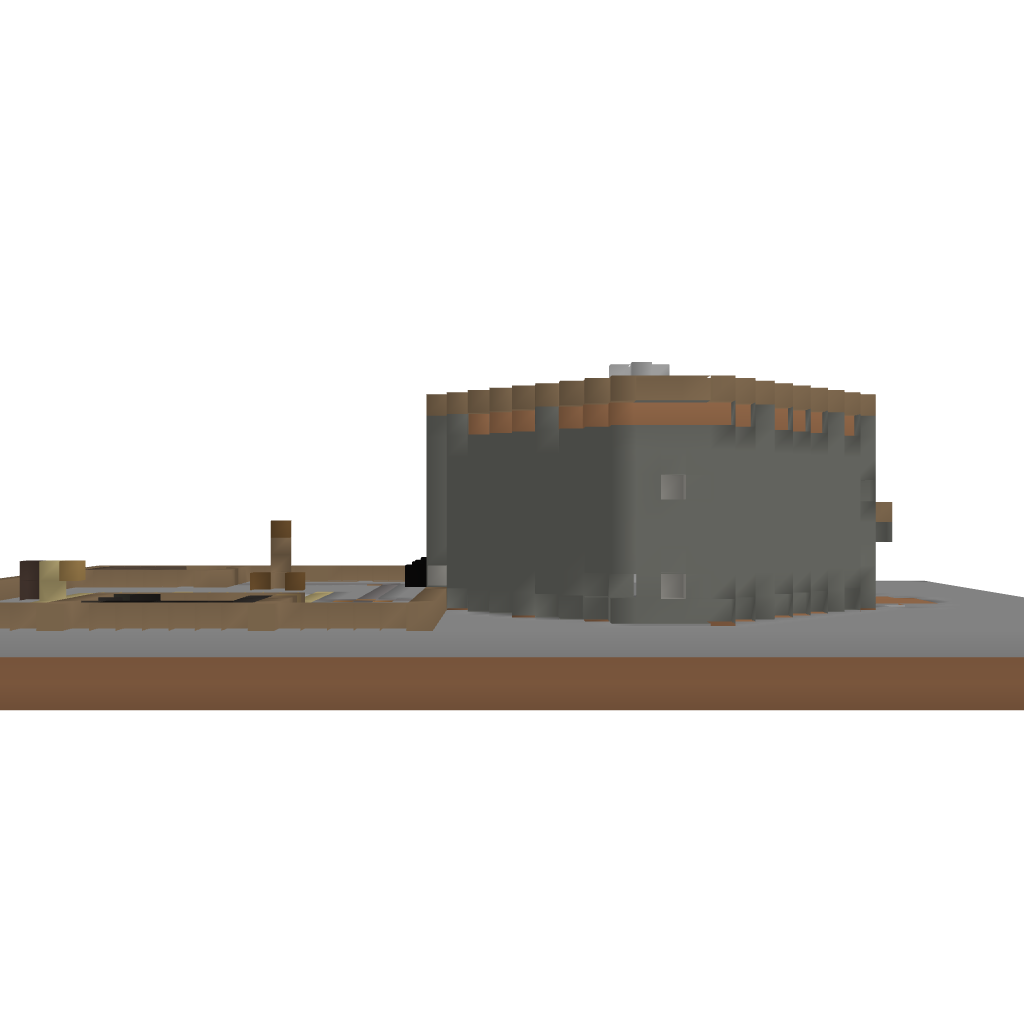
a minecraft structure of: Jungle House